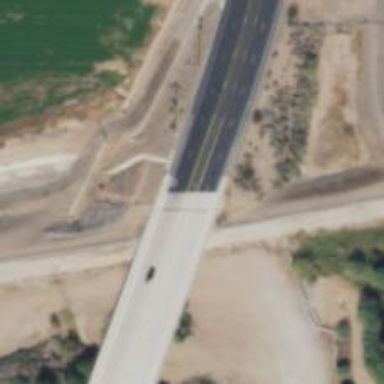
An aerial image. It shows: Secondary road crossing bridge.